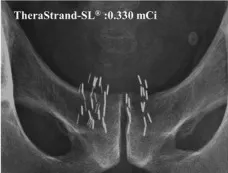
Dose distributions and pelvic X-rays of the seed implantations. The red, green, blue, light blue, and white lines indicate prostate, urethra, rectum, PTV, and tumor based on MRI, respectively. (e) Pelvic X-ray of the 30 seeds (TheraStrand-SL ) that were implanted in re-salvage fLDR brachytherapy, in addition to the 15 seeds implanted in salvage fLDR brachytherapy.
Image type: radiology (x_ray)